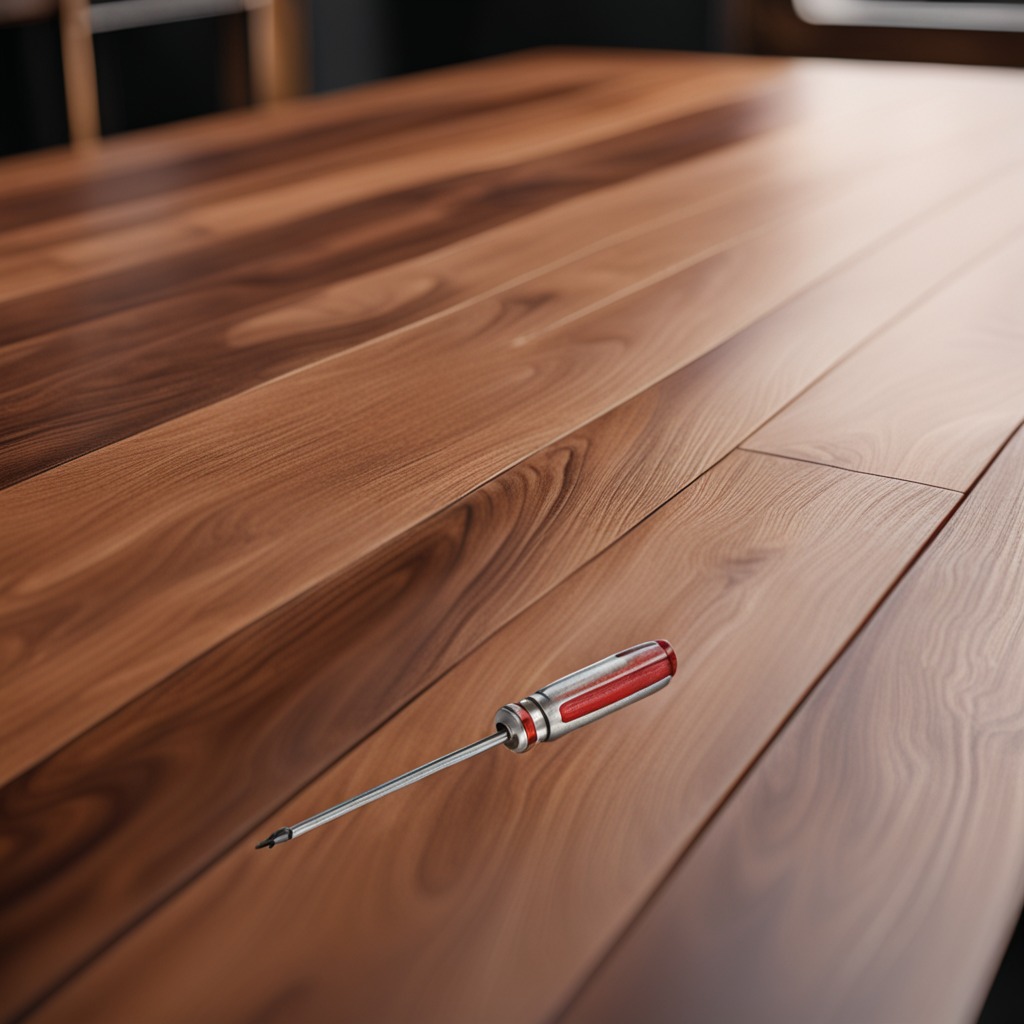
A screwdriver is lying on a wooden table in a carpentry studio.